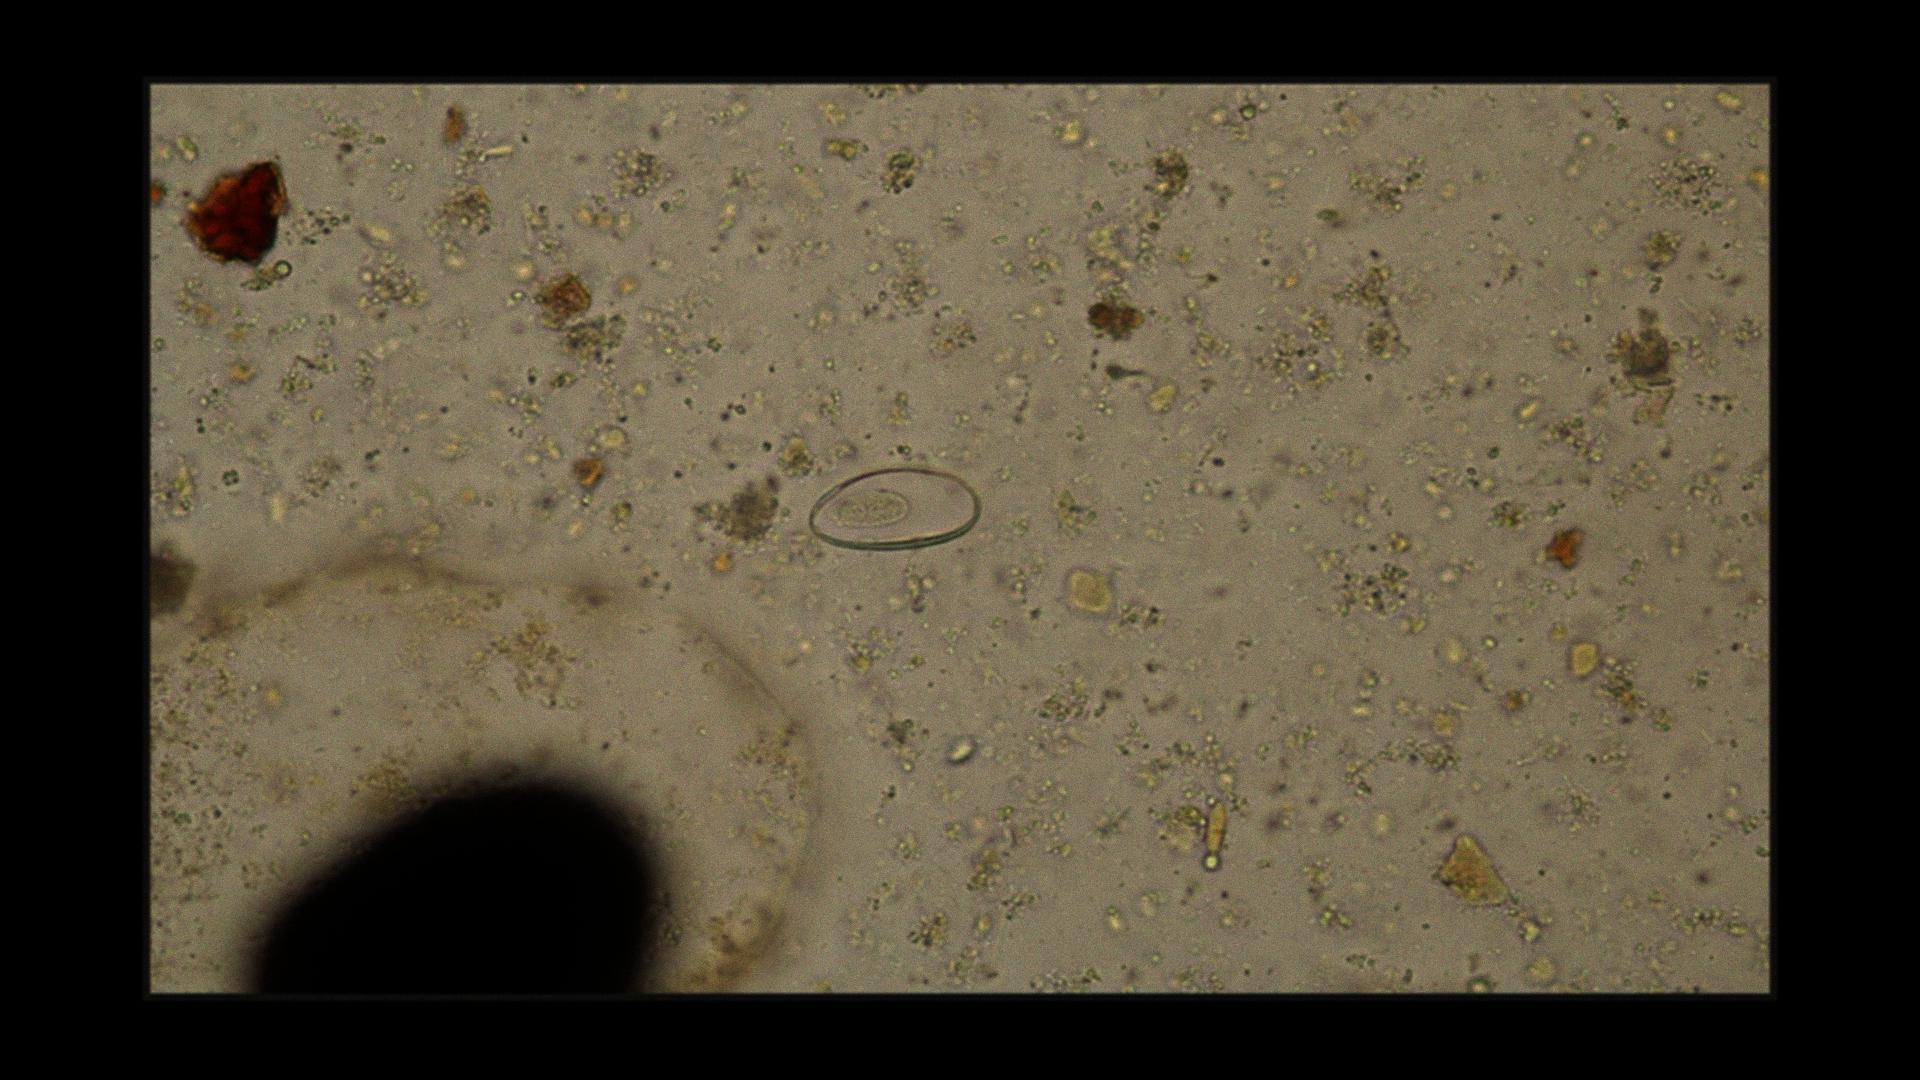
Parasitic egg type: Enterobius vermicularis